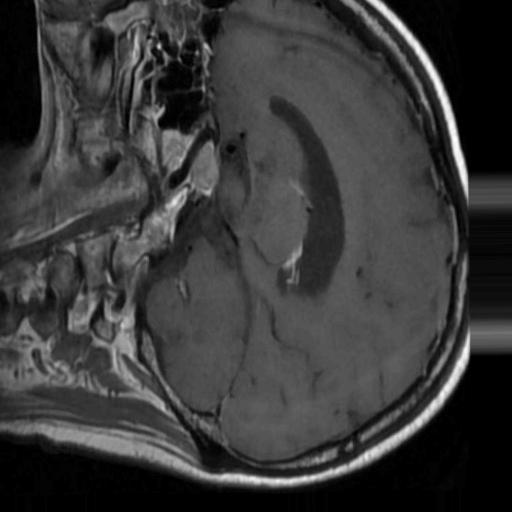
Label: brain_tumor